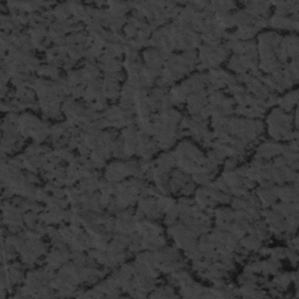
Label: frost